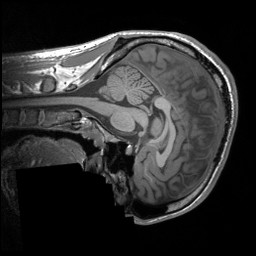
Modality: T1w
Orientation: sagittal
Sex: male
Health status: ill
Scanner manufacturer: siemens
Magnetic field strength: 3 T
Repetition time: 1.66 s
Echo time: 0.00254 s